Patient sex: M
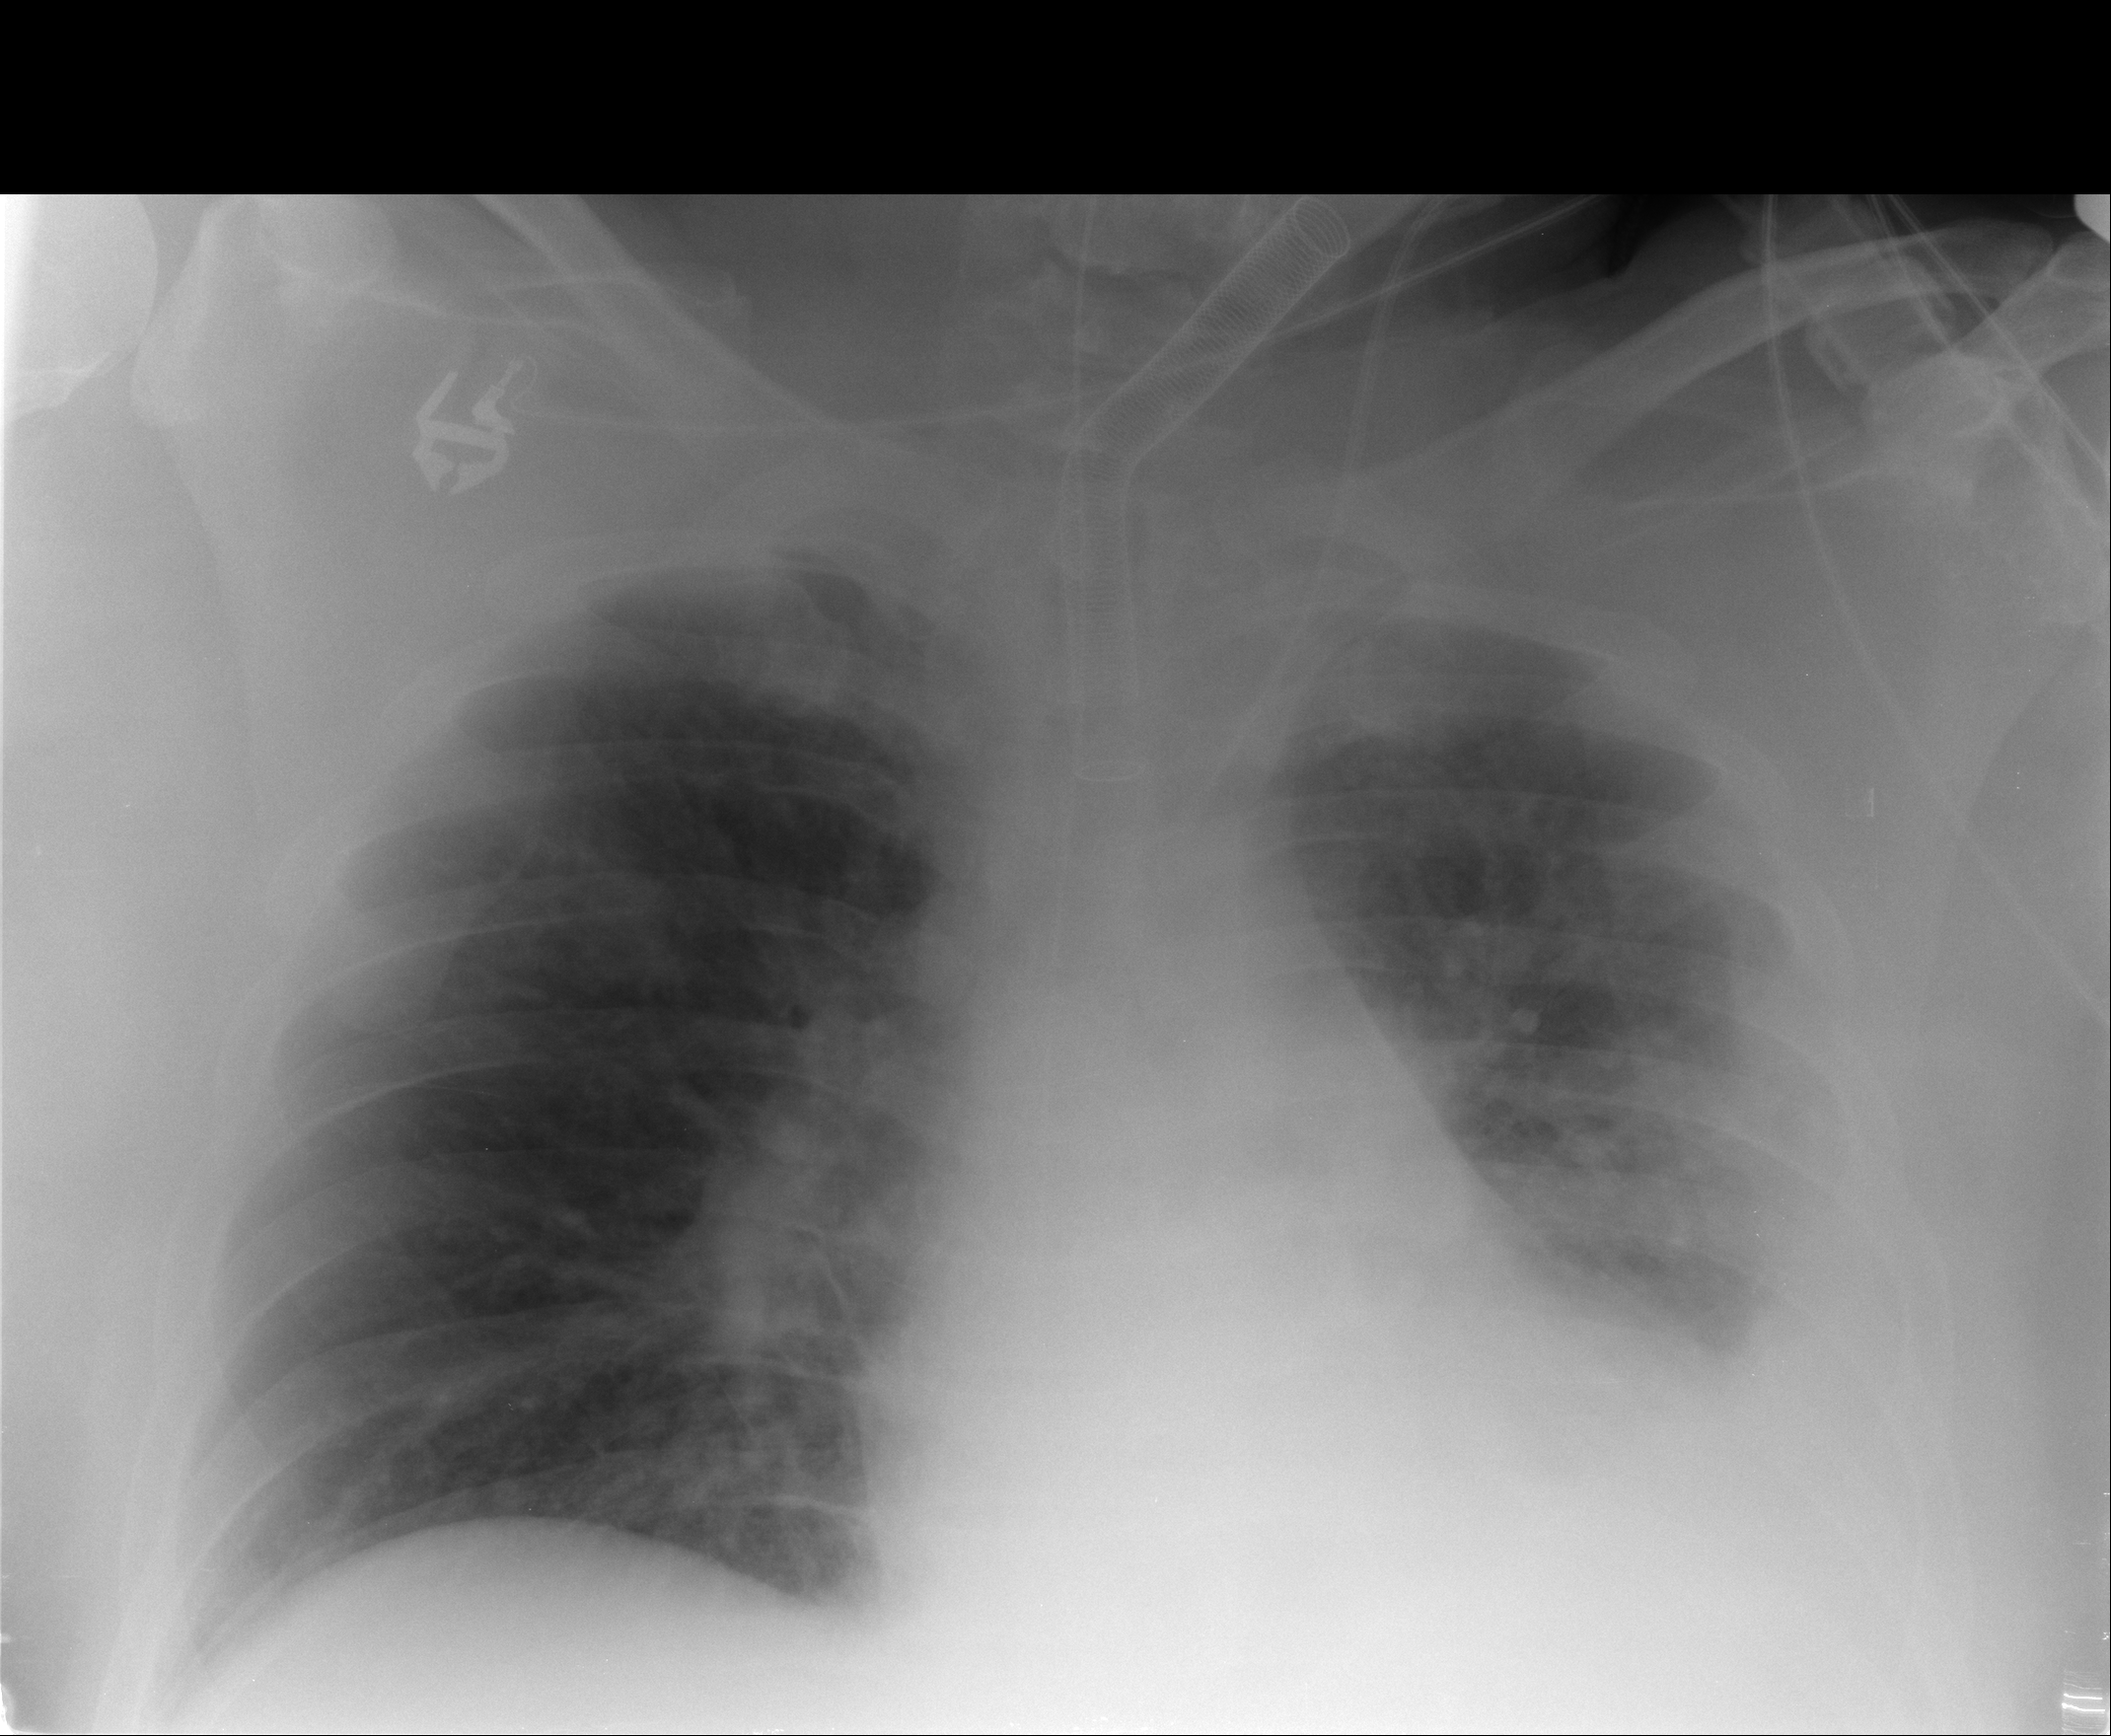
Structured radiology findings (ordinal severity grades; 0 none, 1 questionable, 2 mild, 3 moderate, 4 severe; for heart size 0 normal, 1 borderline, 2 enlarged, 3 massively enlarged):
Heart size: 1
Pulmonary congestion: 2
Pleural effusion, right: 0
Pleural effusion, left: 2
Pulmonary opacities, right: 0
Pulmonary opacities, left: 1
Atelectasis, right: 2
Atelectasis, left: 2